Question: I am generating buttons onto the screen programatically
This is my code
'''
TableLayout MainLayout = new TableLayout(this);
MainLayout.setLayoutParams(new TableRow.LayoutParams(TableRow.LayoutParams.WRAP_CONTENT, TableRow.LayoutParams.MATCH_PARENT));
//MainLayout.setStretchAllColumns(true);
for ( int i =0 ; i < gridSize ; i++){
rowArr[i] = new TableRow(this);
for(int j = 0; j < gridSize ; j++){
Button button = new Button(this);
button.setText(Integer.toString(i)+","+Integer.toString(j));
button.setTextSize(150/gridSize);
button.setMaxHeight(450/gridSize);
button.setMaxWidth(600/gridSize);
rowArr[i].addView(button);
}
MainLayout.addView(rowArr[i]);
}
'''
---

By the seeing the image you can an entire column of buttons are missing.
Only after setting my gridSize to 6 or more does this problem occur.
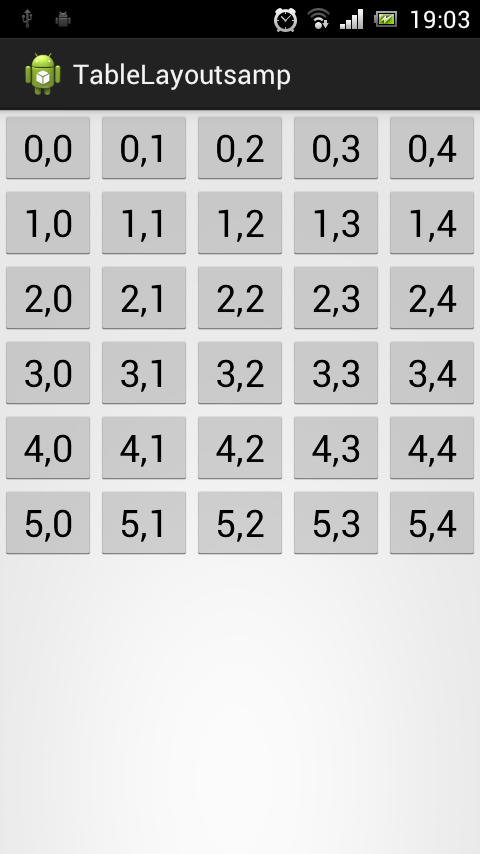
Answer: I was able to see the 6th row on my emulator.I guess the phone width was the issue